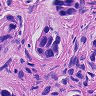
Metastatic tissue present: yes